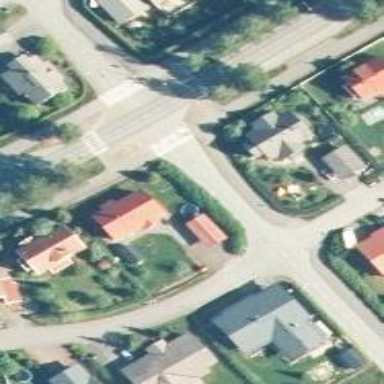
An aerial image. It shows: Uncontrolled crossing on the road.